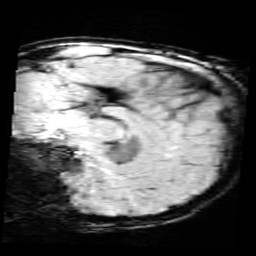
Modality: SWI
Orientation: sagittal
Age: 12
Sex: male
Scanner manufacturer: siemens
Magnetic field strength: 3 T
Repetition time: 0.027 s
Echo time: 0.02 s